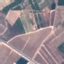
Land use / land cover class: PermanentCrop